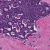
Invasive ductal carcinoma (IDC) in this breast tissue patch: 1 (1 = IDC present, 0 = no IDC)